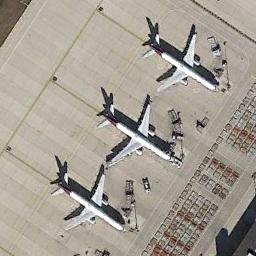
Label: airplane